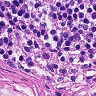
Metastatic tissue present: no